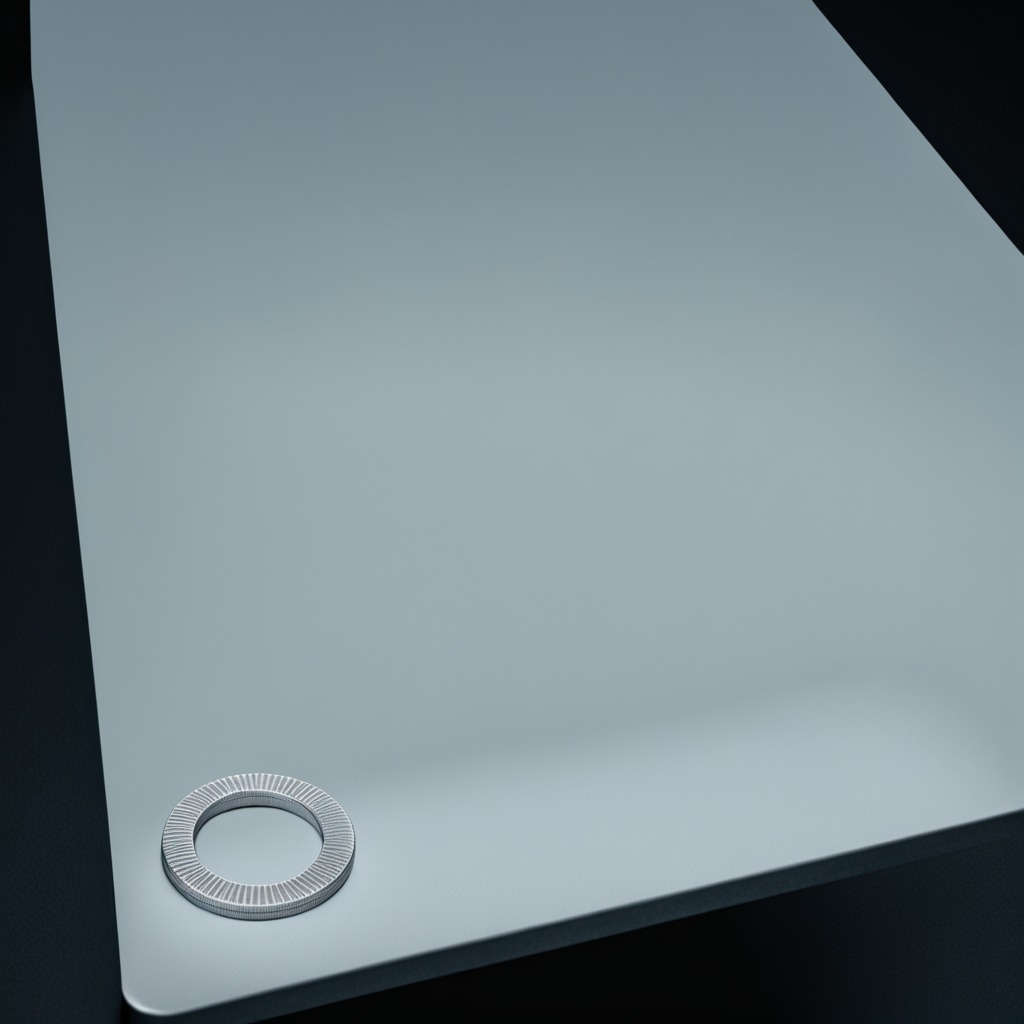
A flat metal washer lies on the clean empty table in a railway signal maintenance room lit by harsh overhead fluorescents.